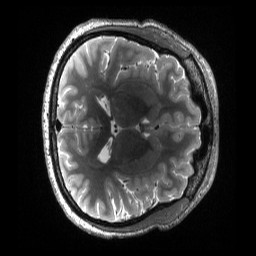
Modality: T2w
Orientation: axial
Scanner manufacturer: siemens
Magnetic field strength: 3 T
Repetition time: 3.2 s
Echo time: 0.563 s